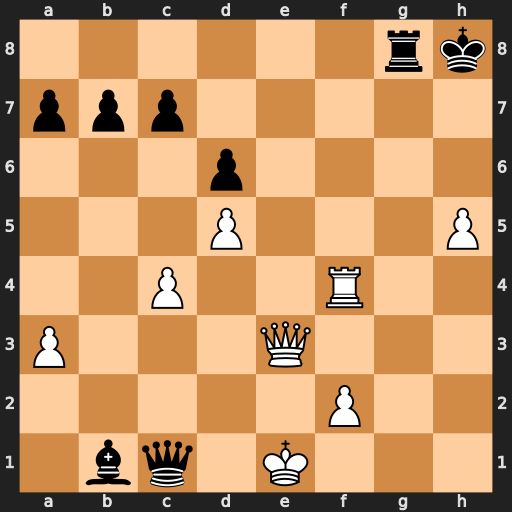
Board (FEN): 6rk/ppp5/3p4/3P3P/2P2R2/P3Q3/5P2/1bq1K3
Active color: w
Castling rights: -
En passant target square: -
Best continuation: Qxc1 Rg1+ Kd2 Rxc1 Kxc1